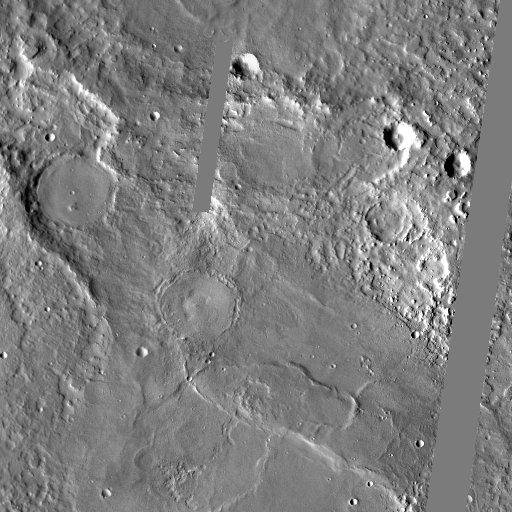
Crater classes present: Background, Other, Buried, Secondary